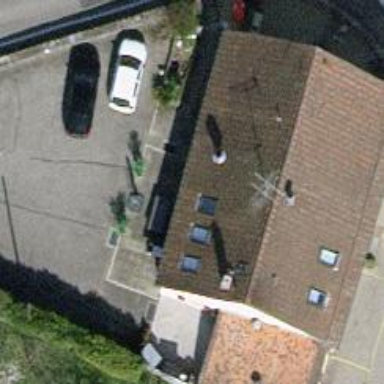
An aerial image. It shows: Restaurant.